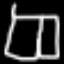
Label: pants